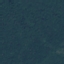
Land use / land cover: Forest